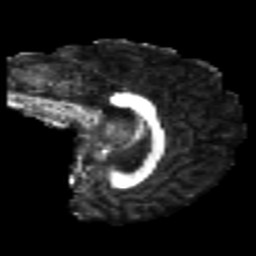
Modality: FA
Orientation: sagittal
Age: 21
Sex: female
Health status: healthy
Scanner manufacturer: philips
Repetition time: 7.383 s
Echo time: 0.08599 s